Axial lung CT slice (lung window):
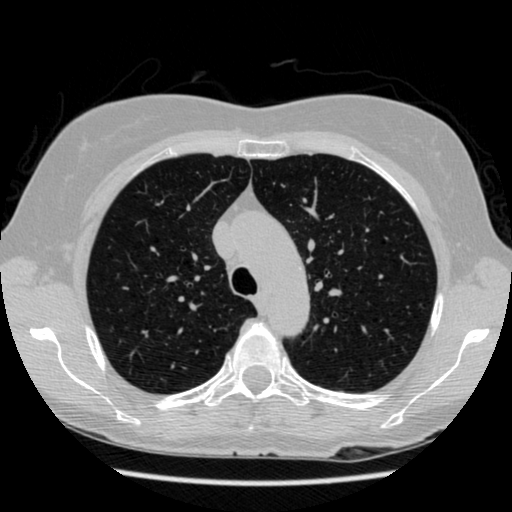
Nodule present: no